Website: lowes
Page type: address-validator
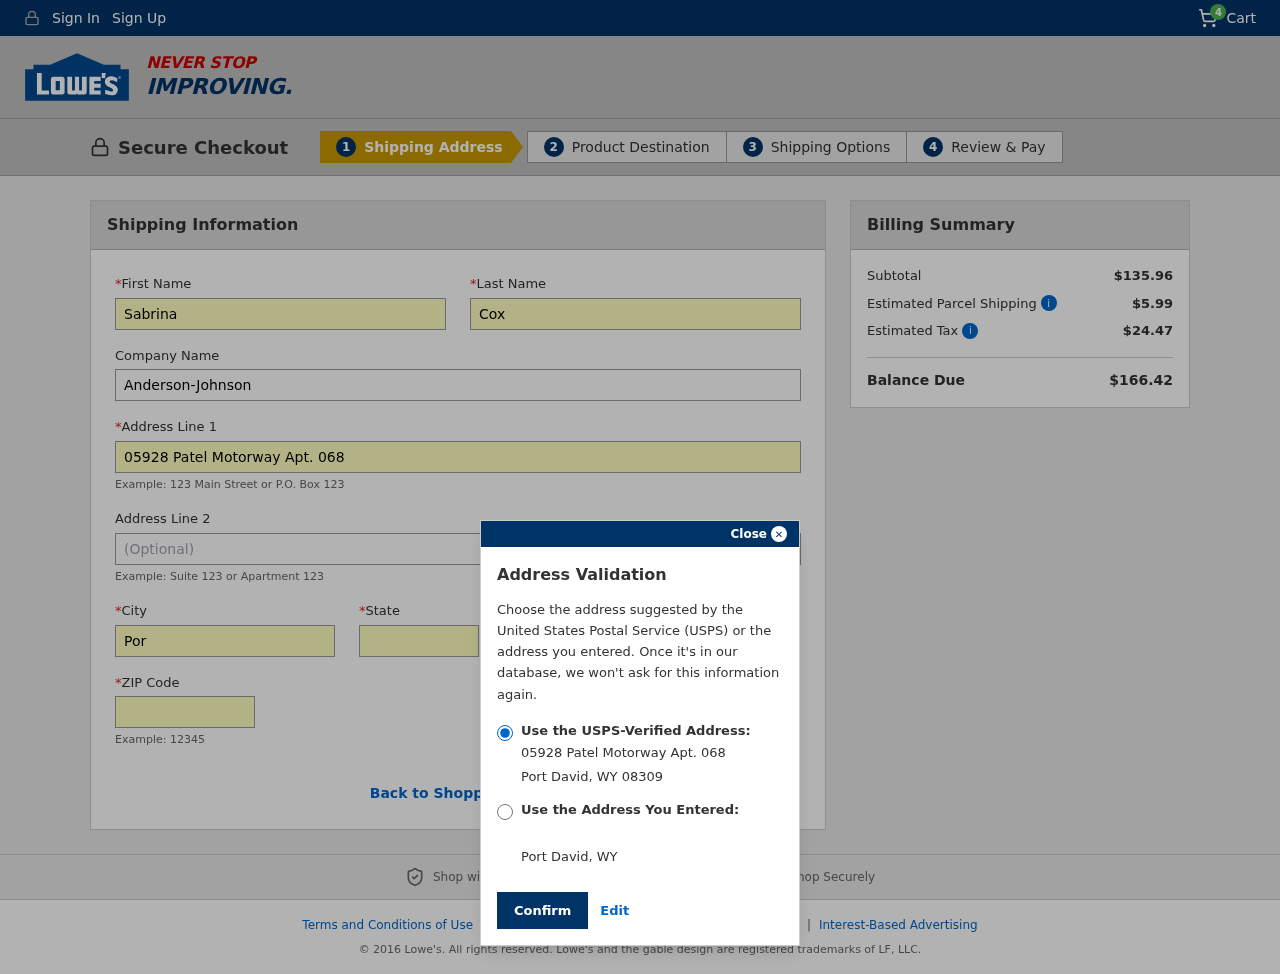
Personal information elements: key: PII_CITY
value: Port David
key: PII_COMPANY
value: Anderson-Johnson
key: PII_FIRSTNAME
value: Sabrina
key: PII_LASTNAME
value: Cox
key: PII_POSTCODE
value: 08309
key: PII_STATE
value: Wyoming
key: PII_STATE_ABBR
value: WY
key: PII_STREET
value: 05928 Patel Motorway Apt. 068
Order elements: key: ORDER_NUM_ITEMS
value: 4
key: ORDER_SUBTOTAL
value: $135.96
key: ORDER_SHIPPING_COST
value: $5.99
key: ORDER_TAX
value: $24.47
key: ORDER_TOTAL
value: $166.42